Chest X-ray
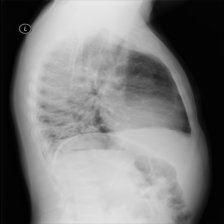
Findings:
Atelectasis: positive
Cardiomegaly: negative
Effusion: negative
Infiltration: negative
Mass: negative
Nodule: negative
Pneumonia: negative
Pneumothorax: negative
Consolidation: negative
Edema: negative
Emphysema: negative
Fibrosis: negative
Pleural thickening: negative
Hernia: negative